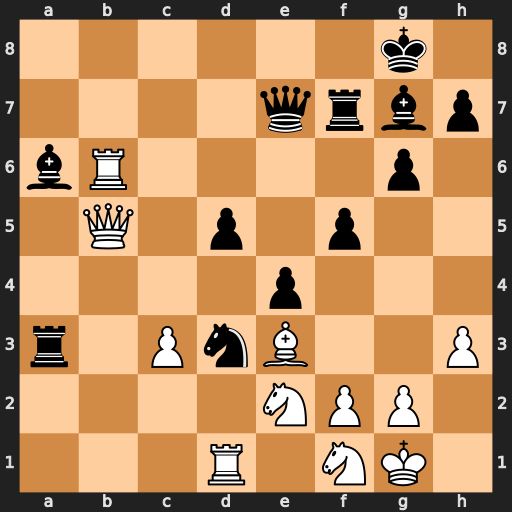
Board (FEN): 6k1/4qrbp/bR4p1/1Q1p1p2/4p3/r1PnB2P/4NPP1/3R1NK1
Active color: w
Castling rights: -
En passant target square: -
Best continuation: Rxa6 Rxa6 Qxa6